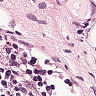
Metastatic tissue present: no